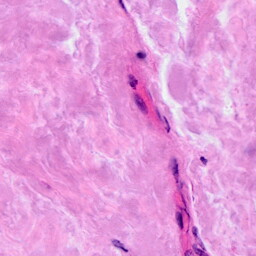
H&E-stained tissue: Breast